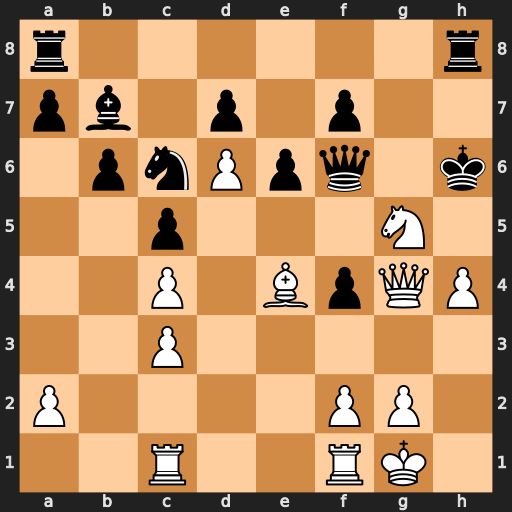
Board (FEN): r6r/pb1p1p2/1pnPpq1k/2p3N1/2P1BpQP/2P5/P4PP1/2R2RK1
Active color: w
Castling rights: -
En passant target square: -
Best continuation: Nxf7+ Qxf7 Qg5#